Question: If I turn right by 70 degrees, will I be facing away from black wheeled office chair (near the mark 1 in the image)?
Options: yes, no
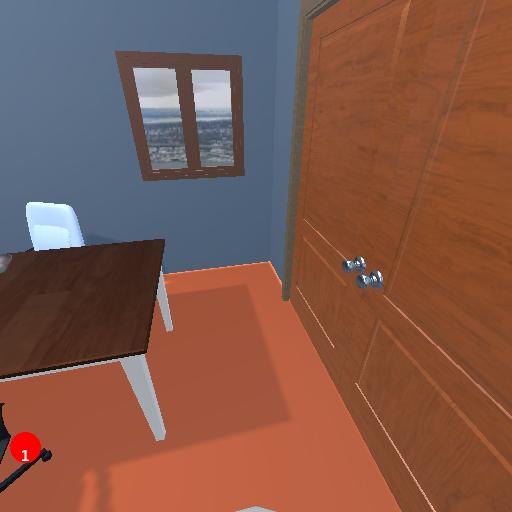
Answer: yes